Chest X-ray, PA view. Patient: 47 years old, sex M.
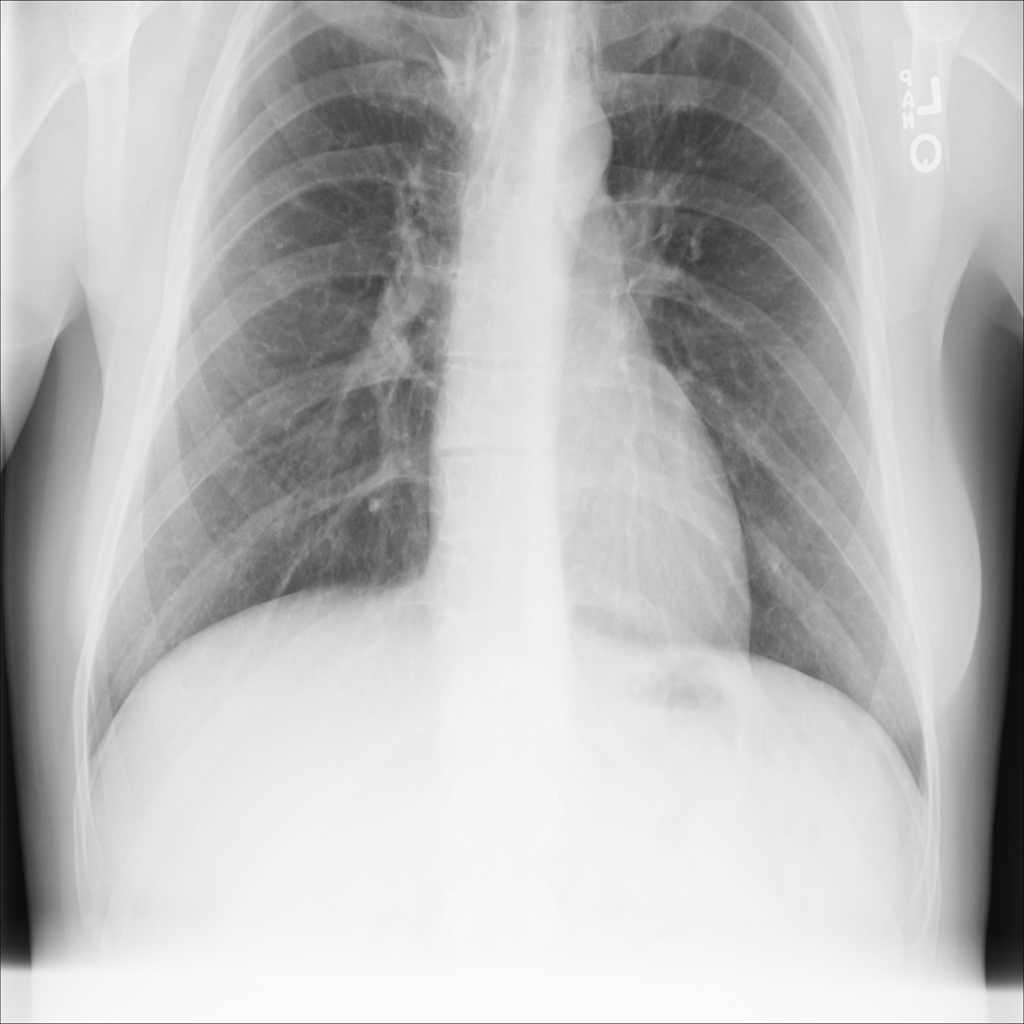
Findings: No Finding